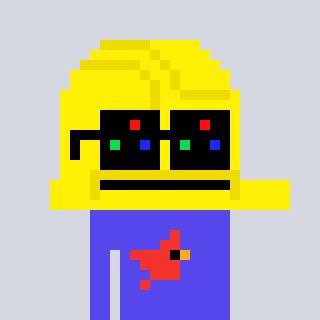
a pixel art character with square black sunglasses, a construction helmet-shaped head and a computerblue-colored body on a cool background